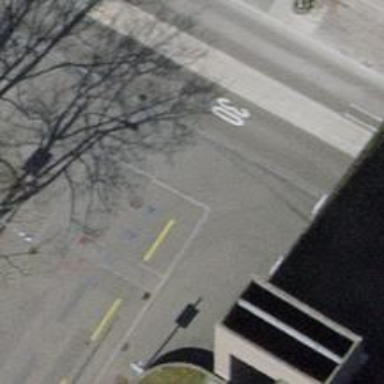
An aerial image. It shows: Unmarked crossing with traffic calming table on the road.